Question: I compiled source code so I can use build files to my program as a third party resources.
When I link IM with its dynamic libraries it makes sense, however, when it comes to static libraries, linking error happens:

here is my CMakeLists.txt:
'''
cmake_minimum_required(VERSION 3.20)
project(image_magic_compare)
set(CMAKE_CXX_STANDARD 14)
link_directories(ImageMagick/build/lib)
add_executable(image_magic_compare main.cpp)
target_include_directories(${PROJECT_NAME} PUBLIC ImageMagick/build/include/ImageMagick-7)
target_link_libraries(${PROJECT_NAME} PUBLIC libMagickCore-7.Q16HDRI.a)
target_link_libraries(${PROJECT_NAME} PUBLIC libMagickWand-7.Q16HDRI.a)
target_link_libraries(${PROJECT_NAME} PUBLIC libMagick++-7.Q16HDRI.a)
'''
main.cpp:
'''
#include <iostream>
#include "Magick++.h"
using namespace Magick;
int main() {
system("export LD_LIBRARY_PATH=LD_LIBRARY_PATH:./lib/");
std::string source_image, target_image, diff_image;
double fuzz = 0.0;
std::cout << "input source image path: ";
std::cin >> source_image;
std::cout << "
input target image path: ";
std::cin >> target_image;
std::cout << "
input fuzz threshold: ";
std::cin >> fuzz;
std::cout << "
input diff image path: ";
std::cin >> diff_image;
// Magick::InitializeMagick()
Image image1, image2;
image1.read(source_image);
image2.read(target_image);
// auto res = image1.compare(image2);
Magick::ExceptionInfo e;
Image &ref = image2;
Image diff = image1.compare(ref, MagickCore::MetricType::FuzzErrorMetric, &fuzz);
diff.write(diff_image);
// CompareImages();
std::cout << "finish compare!!!" << std::endl;
return 0;
}
'''
file construction of ImageMagic build directory:
'''
ImageMagick/build/lib/
+-- dump.txt
+-- ImageMagick-7.1.0
| +-- config-Q16HDRI
| +-- configure.xml
+-- libMagick++-7.Q16HDRI.a
+-- libMagick++-7.Q16HDRI.la
+-- libMagick++-7.Q16HDRI.so -> libMagick++-7.Q16HDRI.so.5.0.0
+-- libMagick++-7.Q16HDRI.so.5 -> libMagick++-7.Q16HDRI.so.5.0.0
+-- libMagick++-7.Q16HDRI.so.5.0.0
+-- libMagickCore-7.Q16HDRI.a
+-- libMagickCore-7.Q16HDRI.la
+-- libMagickCore-7.Q16HDRI.so -> libMagickCore-7.Q16HDRI.so.10.0.0
+-- libMagickCore-7.Q16HDRI.so.10 -> libMagickCore-7.Q16HDRI.so.10.0.0
+-- libMagickCore-7.Q16HDRI.so.10.0.0
+-- libMagickWand-7.Q16HDRI.a
+-- libMagickWand-7.Q16HDRI.la
+-- libMagickWand-7.Q16HDRI.so -> libMagickWand-7.Q16HDRI.so.10.0.0
+-- libMagickWand-7.Q16HDRI.so.10 -> libMagickWand-7.Q16HDRI.so.10.0.0
+-- libMagickWand-7.Q16HDRI.so.10.0.0
+-- pkgconfig
+-- ImageMagick-7.Q16HDRI.pc
+-- ImageMagick.pc
+-- Magick++-7.Q16HDRI.pc
+-- MagickCore-7.Q16HDRI.pc
+-- MagickCore.pc
+-- Magick++.pc
+-- MagickWand-7.Q16HDRI.pc
+-- MagickWand.pc
3 directories, 25 files
'''
Someone can help me?
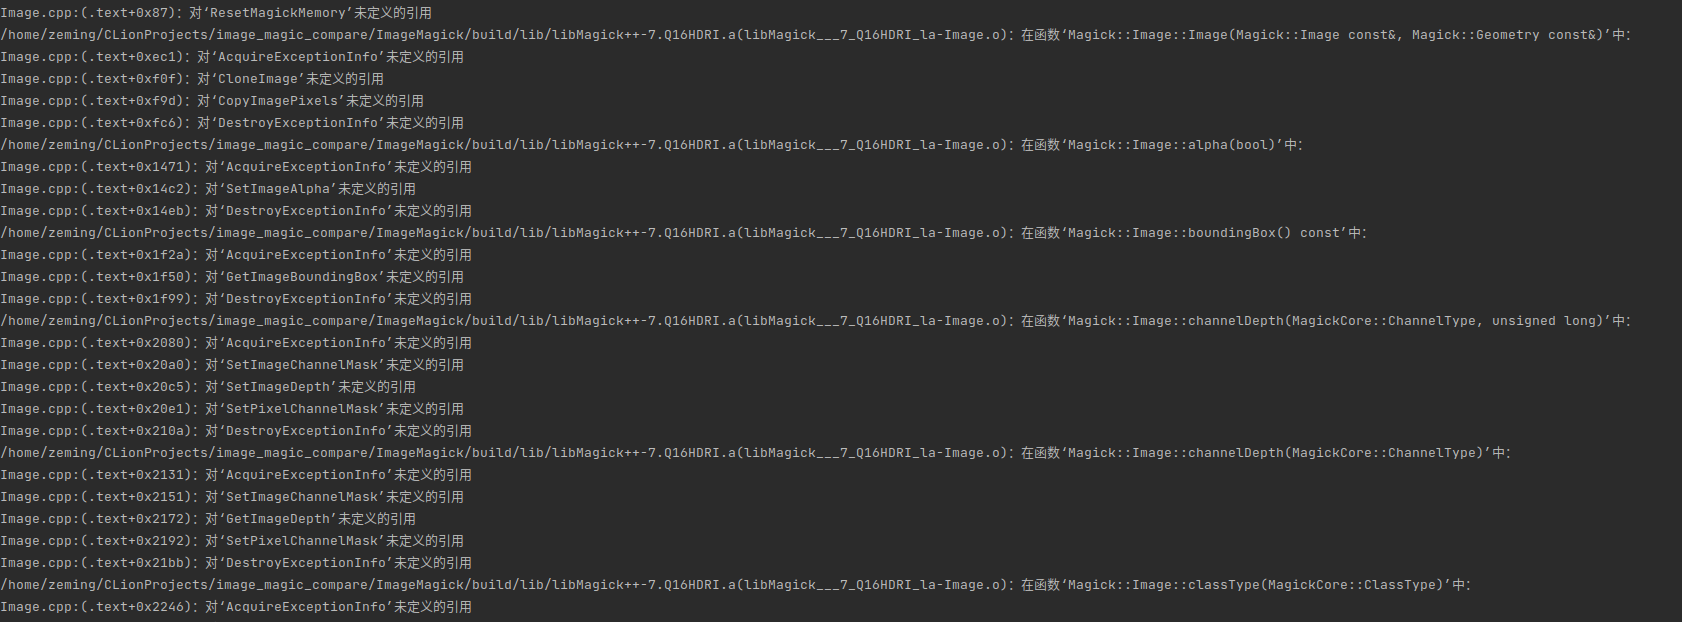
Answer: I makes it work by using following CMakeLists.txt
'''
cmake_minimum_required(VERSION 3.20)
project(image_magic_compare)
set(CMAKE_AUTOGEN_VERBOSE on)
set(CMAKE_CXX_STANDARD 14)
set(ImageMagickLib
Magick++-7.Q16HDRI
MagickWand-7.Q16HDRI
MagickCore-7.Q16HDRI
jbig
lcms2
tiff
freetype
jpeg
lqr-1
glib-2.0
png16
z
djvulibre
fontconfig
freetype
Xext
Xt
SM
ICE
X11
lzma
bz2
IlmImf
xml2
)
link_directories(ImageMagick/static_build/lib)
add_executable(image_magic_compare main.cpp)
target_compile_definitions(${PROJECT_NAME} PUBLIC MAGICKCORE_HDRI_ENABLE=1)
target_compile_definitions(${PROJECT_NAME} PUBLIC MAGICKCORE_QUANTUM_DEPTH=16)
target_include_directories(${PROJECT_NAME} PUBLIC ImageMagick/static_build/include/ImageMagick-7)
target_link_options(${PROJECT_NAME} PUBLIC -fopenmp)
foreach(item IN LISTS ImageMagickLib)
message(STATUS item=${item})
target_link_libraries(${PROJECT_NAME} ${item})
endforeach()
'''